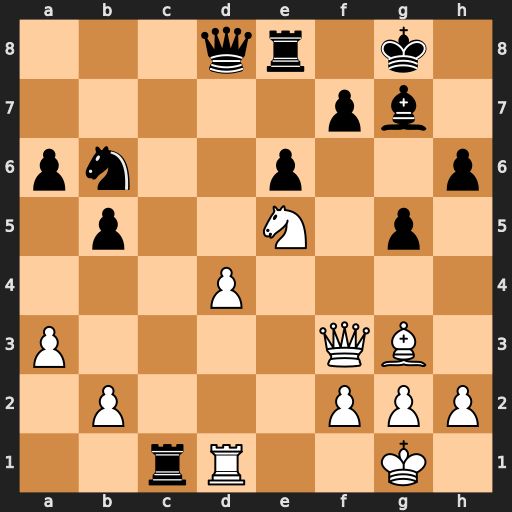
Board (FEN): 3qr1k1/5pb1/pn2p2p/1p2N1p1/3P4/P4QB1/1P3PPP/2rR2K1
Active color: w
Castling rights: -
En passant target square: -
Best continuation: Qxf7+ Kh8 Rxc1